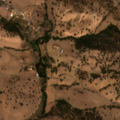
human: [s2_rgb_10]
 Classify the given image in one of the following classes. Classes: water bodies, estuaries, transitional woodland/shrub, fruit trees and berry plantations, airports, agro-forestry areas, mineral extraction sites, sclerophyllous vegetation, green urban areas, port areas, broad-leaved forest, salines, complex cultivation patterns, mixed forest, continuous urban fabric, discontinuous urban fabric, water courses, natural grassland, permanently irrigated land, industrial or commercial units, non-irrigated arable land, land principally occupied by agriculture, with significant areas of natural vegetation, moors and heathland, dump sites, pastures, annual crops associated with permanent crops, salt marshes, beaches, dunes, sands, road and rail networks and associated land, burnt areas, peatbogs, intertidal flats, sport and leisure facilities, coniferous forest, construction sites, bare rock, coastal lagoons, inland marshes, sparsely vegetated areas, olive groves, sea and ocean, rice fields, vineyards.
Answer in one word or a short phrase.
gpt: olive groves, pastures, agro-forestry areas